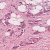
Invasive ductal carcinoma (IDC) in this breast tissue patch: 1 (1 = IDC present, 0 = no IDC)